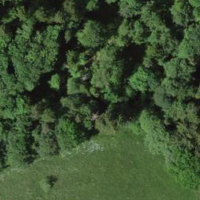
EUNIS habitat code: 41
Species observed at this site:
Ficedula hypoleuca